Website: home-depot
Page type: delivery-shipping
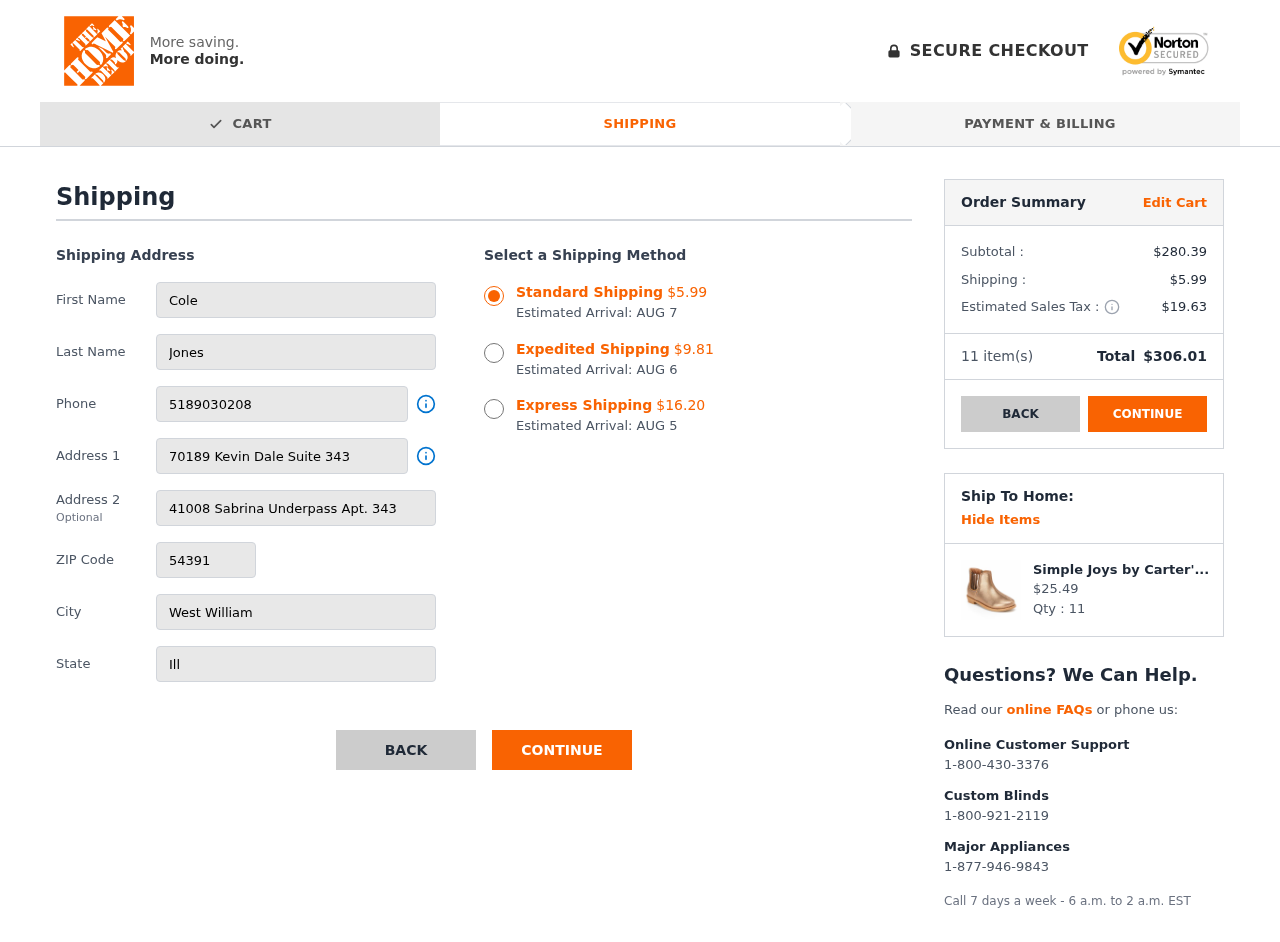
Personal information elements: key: PII_CITY
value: West William
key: PII_FIRSTNAME
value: Cole
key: PII_LASTNAME
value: Jones
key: PII_PHONE
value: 5189030208
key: PII_POSTCODE
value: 54391
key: PII_STATE
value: Illinois
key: PII_STREET
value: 70189 Kevin Dale Suite 343
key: PII_STREET2
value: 41008 Sabrina Underpass Apt. 343
Product elements: key: PRODUCT1_NAME
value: Simple Joys by Carter's Baby Girls' Ella Bootie Chelsea Boot, Tan, 6 M US Toddler
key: PRODUCT1_PRICE
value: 25.49
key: PRODUCT1_QUANTITY
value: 11
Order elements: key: ORDER_SHIPPING_COST_STANDARD
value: $5.99
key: ORDER_DELIVERY_DATE
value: AUG 7
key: ORDER_SHIPPING_COST_EXPEDITED
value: $9.81
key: ORDER_DELIVERY_DATE_EXPEDITED
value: AUG 6
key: ORDER_SHIPPING_COST_EXPRESS
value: $16.20
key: ORDER_DELIVERY_DATE_EXPRESS
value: AUG 5
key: ORDER_SUBTOTAL
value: $280.39
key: ORDER_SHIPPING_COST
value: $5.99
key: ORDER_TAX
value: $19.63
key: ORDER_NUM_ITEMS
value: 11
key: ORDER_TOTAL
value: $306.01